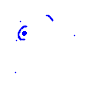
Particle: electron